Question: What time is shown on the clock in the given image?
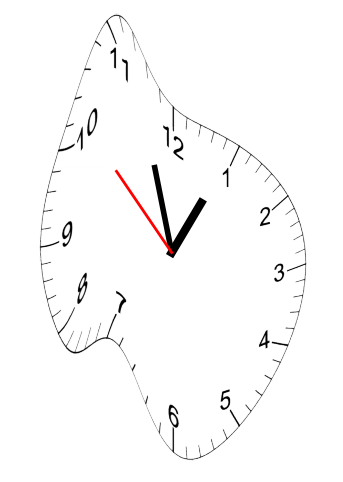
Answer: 12:56:52